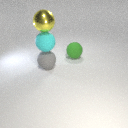
large gray rubber sphere below large cyan rubber sphere